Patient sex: M
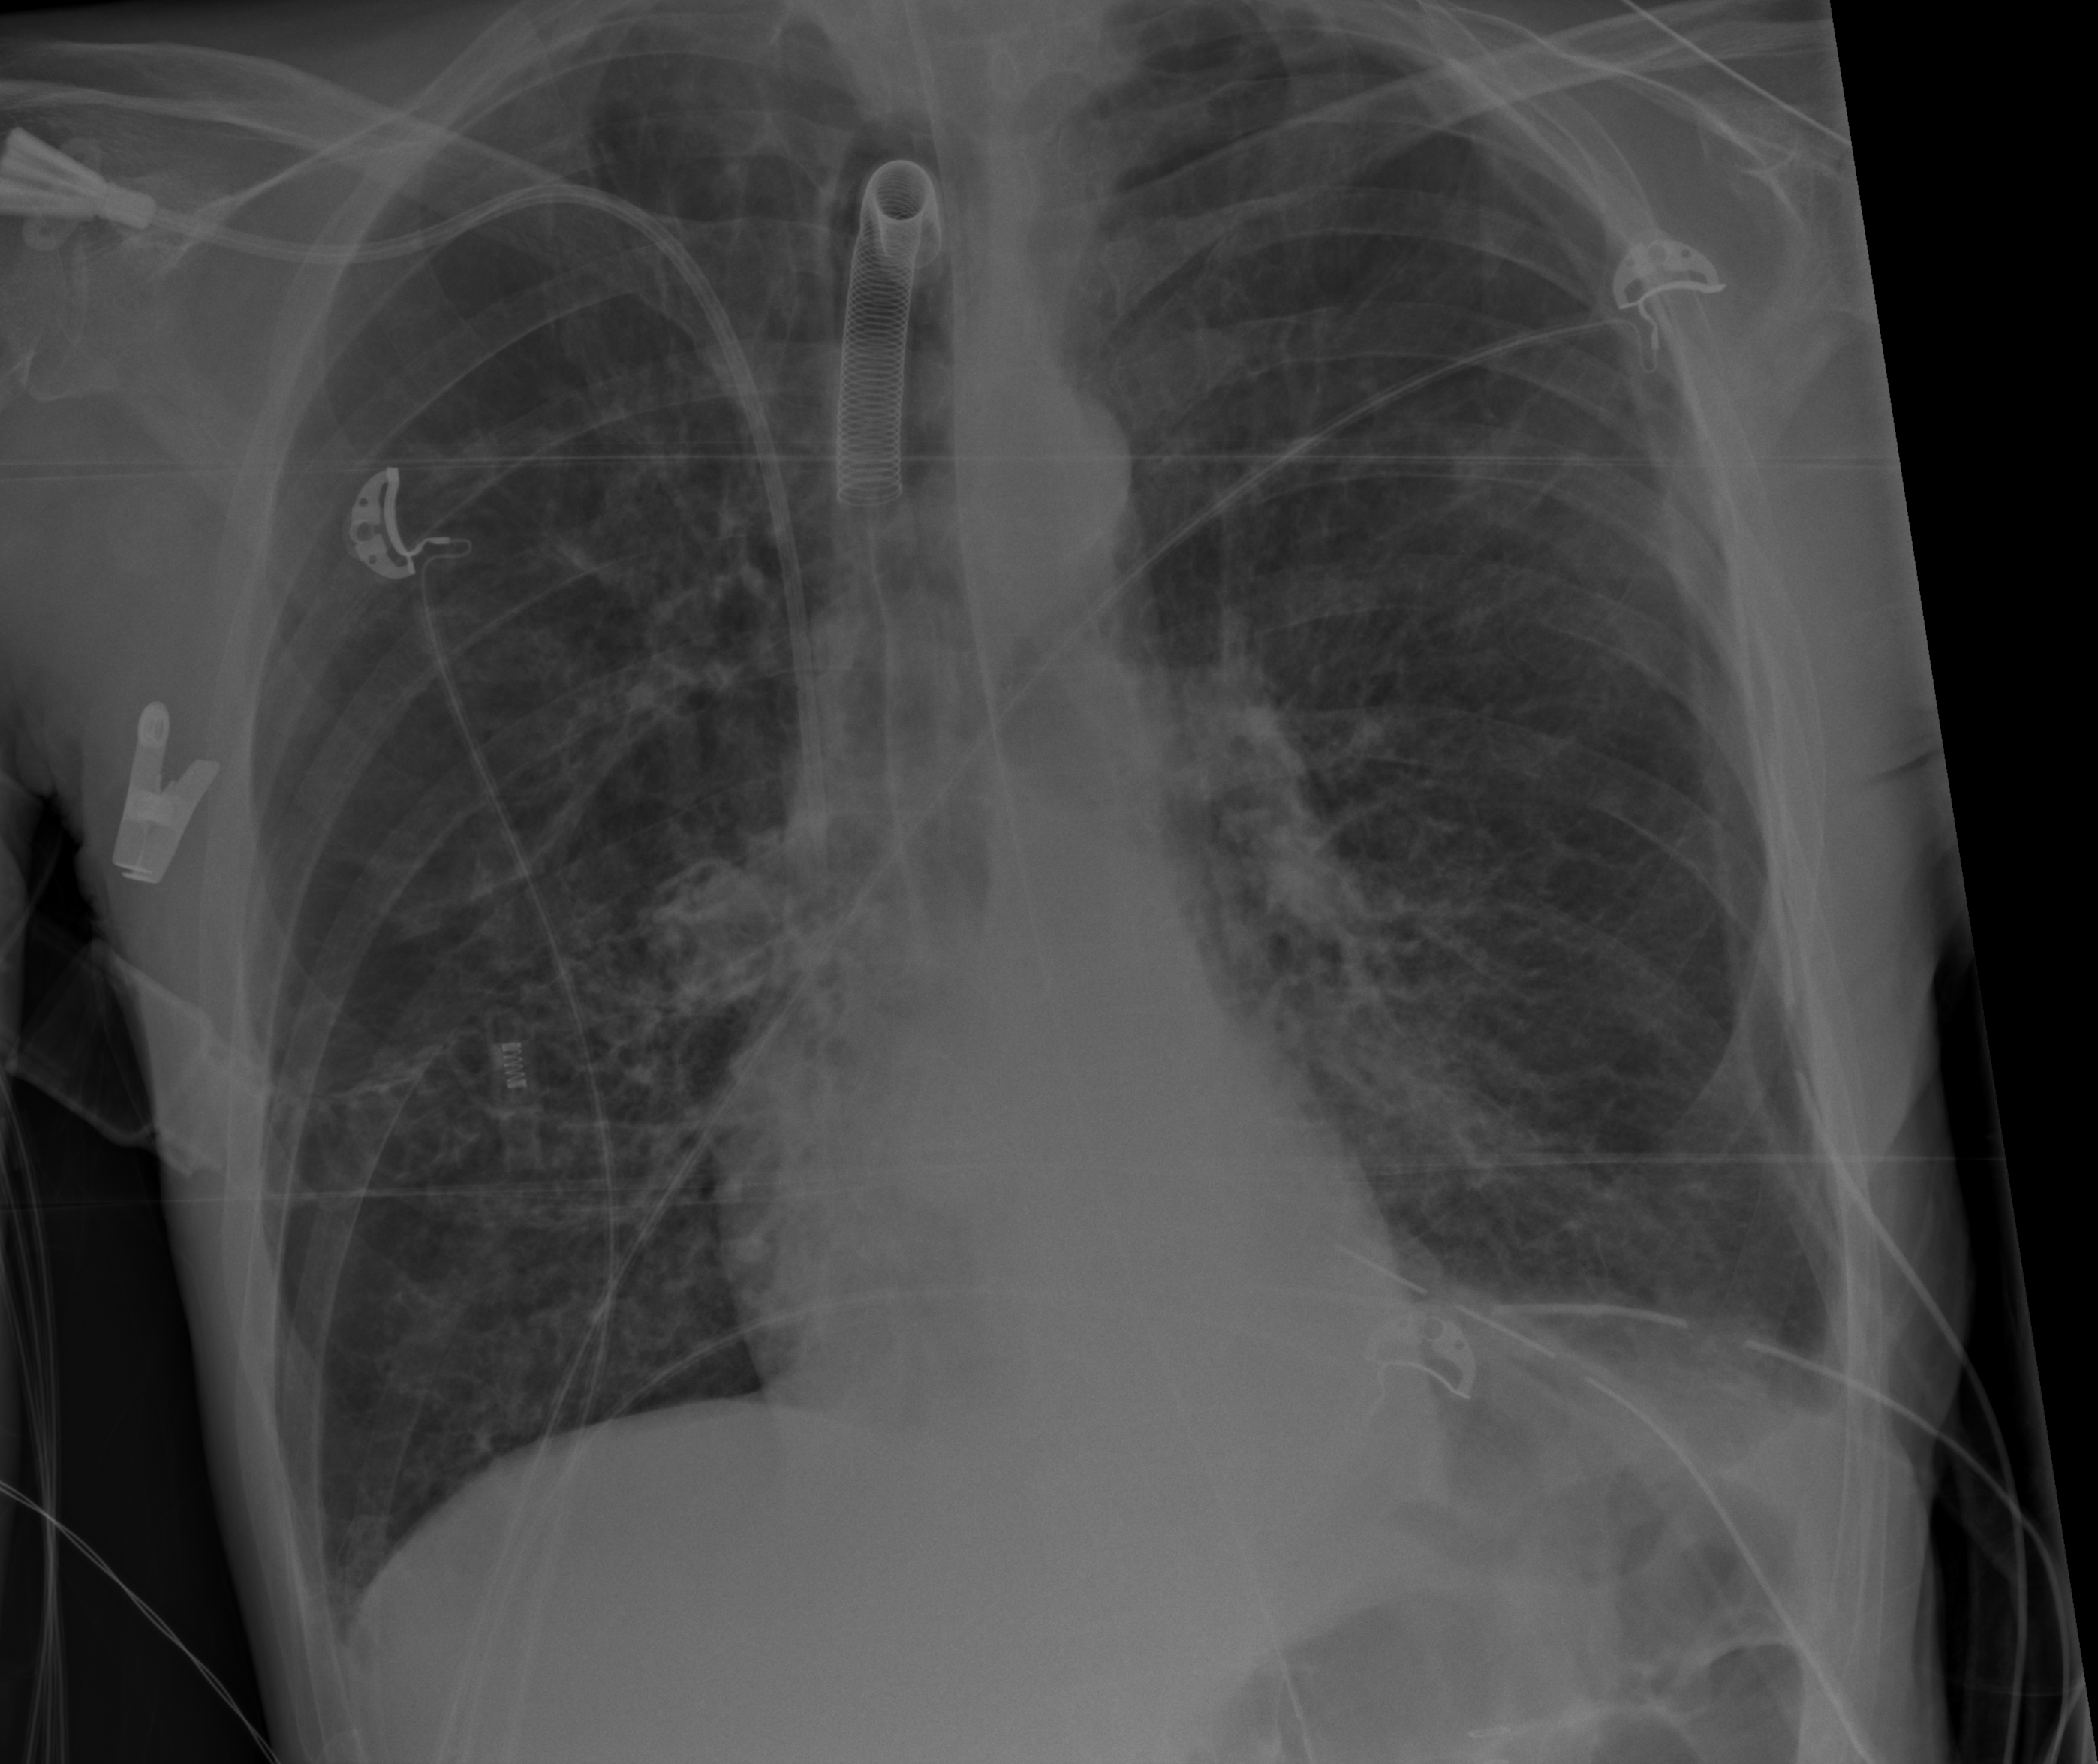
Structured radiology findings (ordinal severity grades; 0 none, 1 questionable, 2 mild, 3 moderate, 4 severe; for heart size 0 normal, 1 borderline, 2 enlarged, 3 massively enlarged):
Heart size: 0
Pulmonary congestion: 0
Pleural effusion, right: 0
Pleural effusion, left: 2
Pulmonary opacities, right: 2
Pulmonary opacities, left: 2
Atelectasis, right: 0
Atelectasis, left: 2